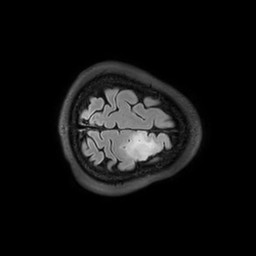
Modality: FLAIR
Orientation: axial
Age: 60
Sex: female
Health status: ill
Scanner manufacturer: philips
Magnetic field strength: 3 T
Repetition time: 4.8 s
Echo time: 0.3064 s